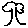
Label: tree